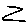
Label: zigzag